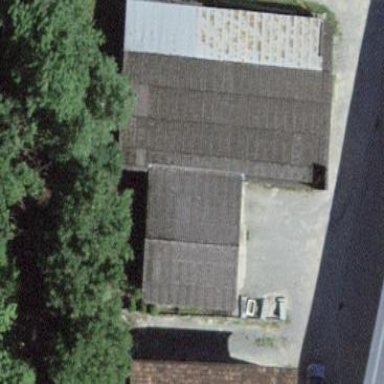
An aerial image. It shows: Garage.